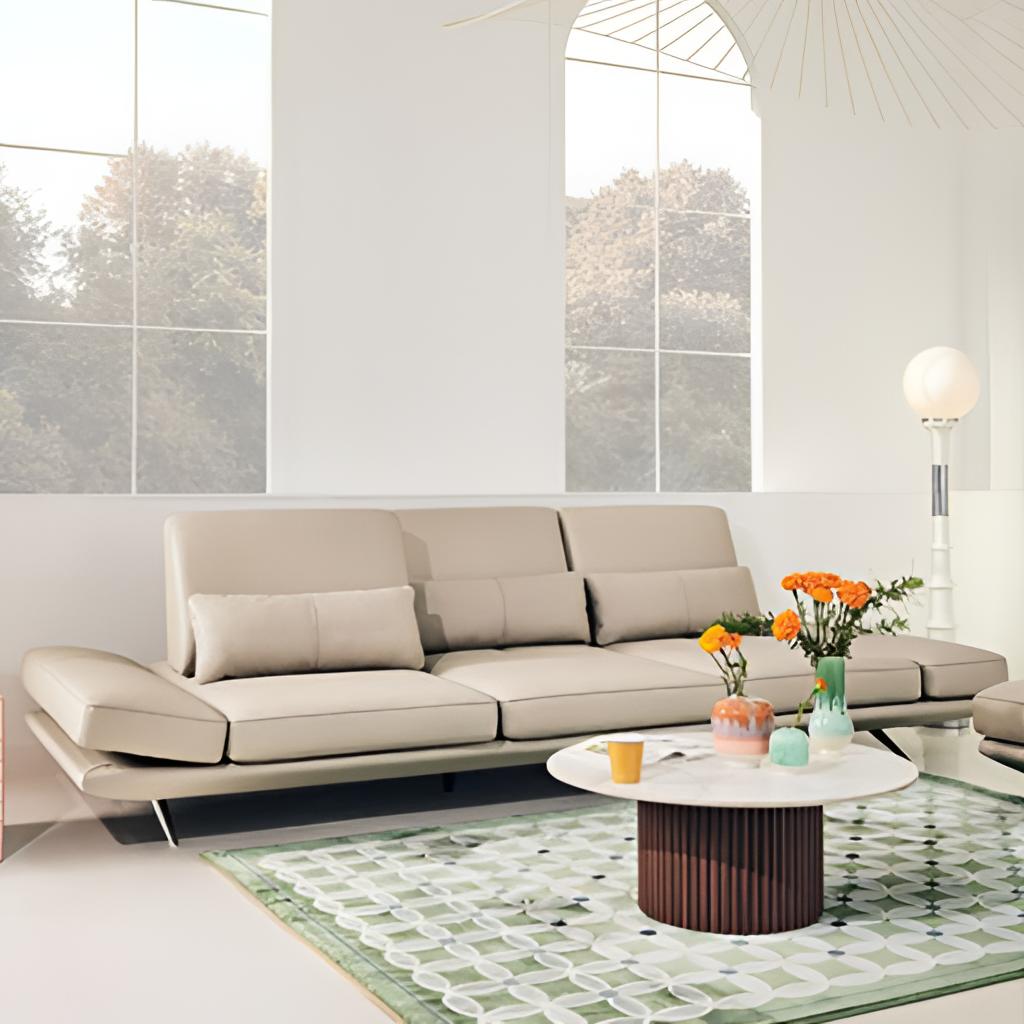
leather sectional sofa, living room, tile flooring, with plain pattern, white paint wallpaper, with solid pattern, modern